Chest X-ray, AP view. Patient: 9 years old, sex M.
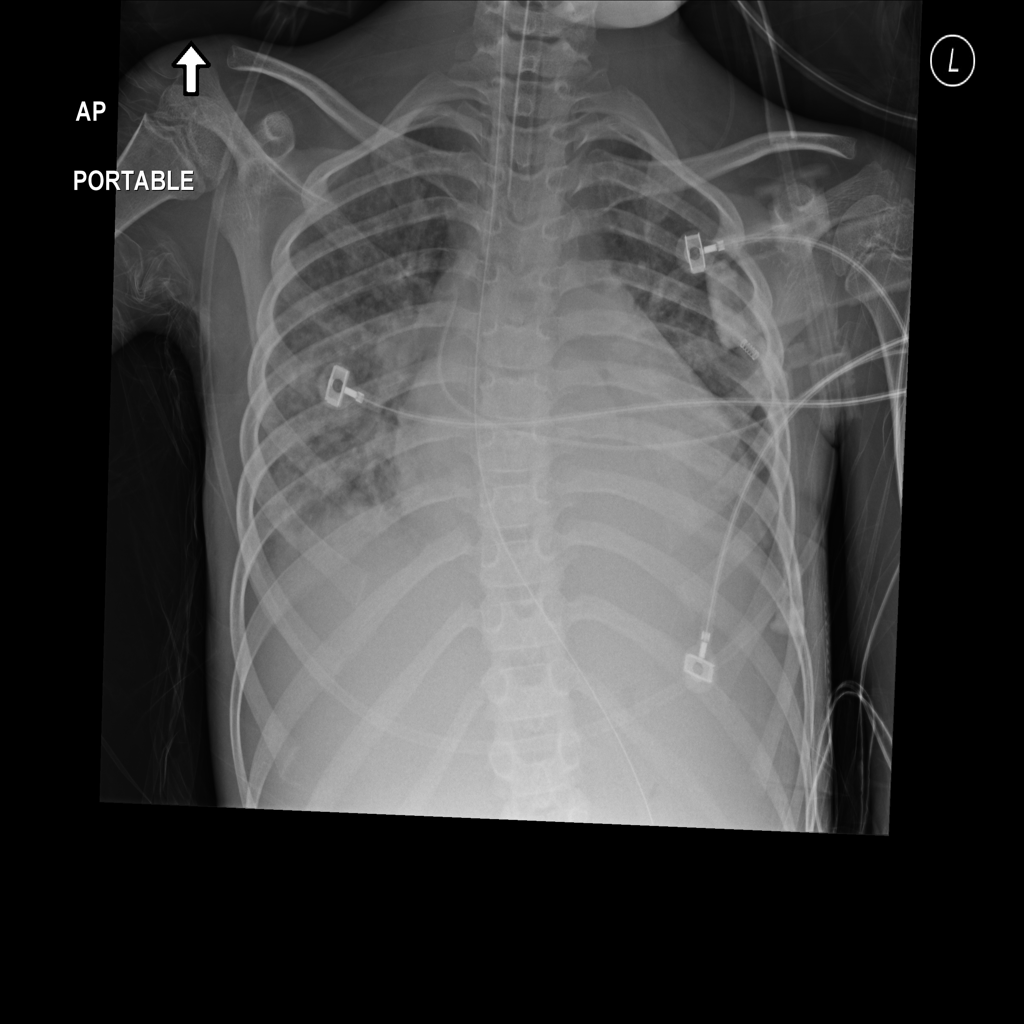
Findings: Infiltration, Pneumonia